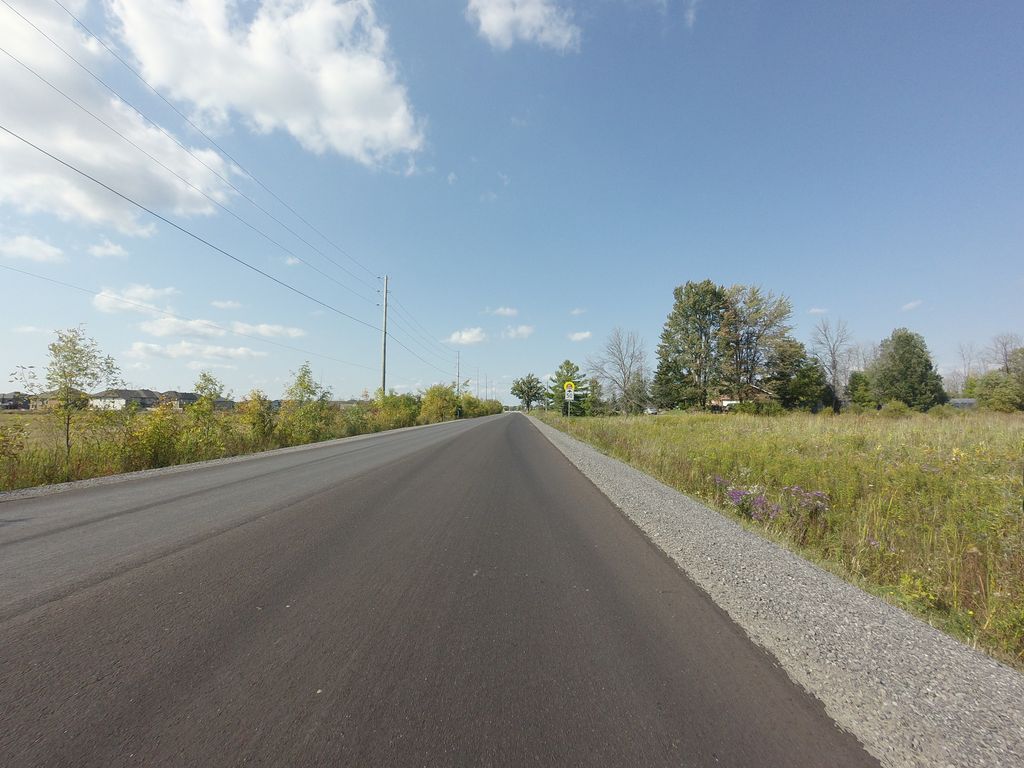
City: ottawa-gatineau